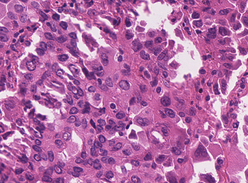
Tumor epithelial tissue: yes
Tumor-associated stroma tissue: no
Normal tissue: no